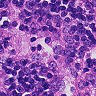
Metastatic tissue present: no